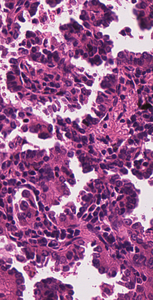
Tumor epithelial tissue: yes
Tumor-associated stroma tissue: yes
Normal tissue: no